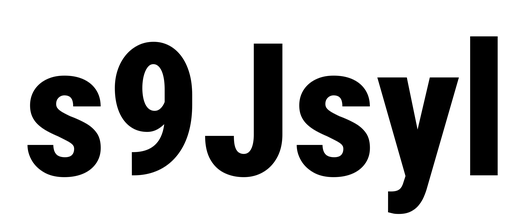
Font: Roboto_Condensed_ExtraBold